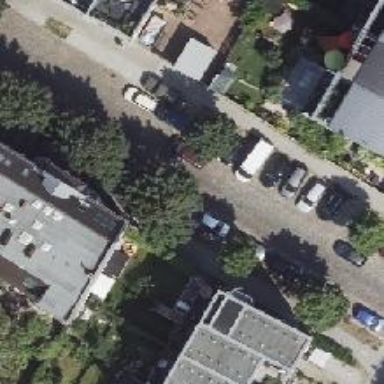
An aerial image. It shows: Broadleaved deciduous tree on the street.